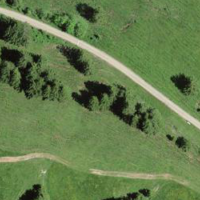
EUNIS habitat code: 26
Species observed at this site:
Parnassia palustris